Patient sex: F
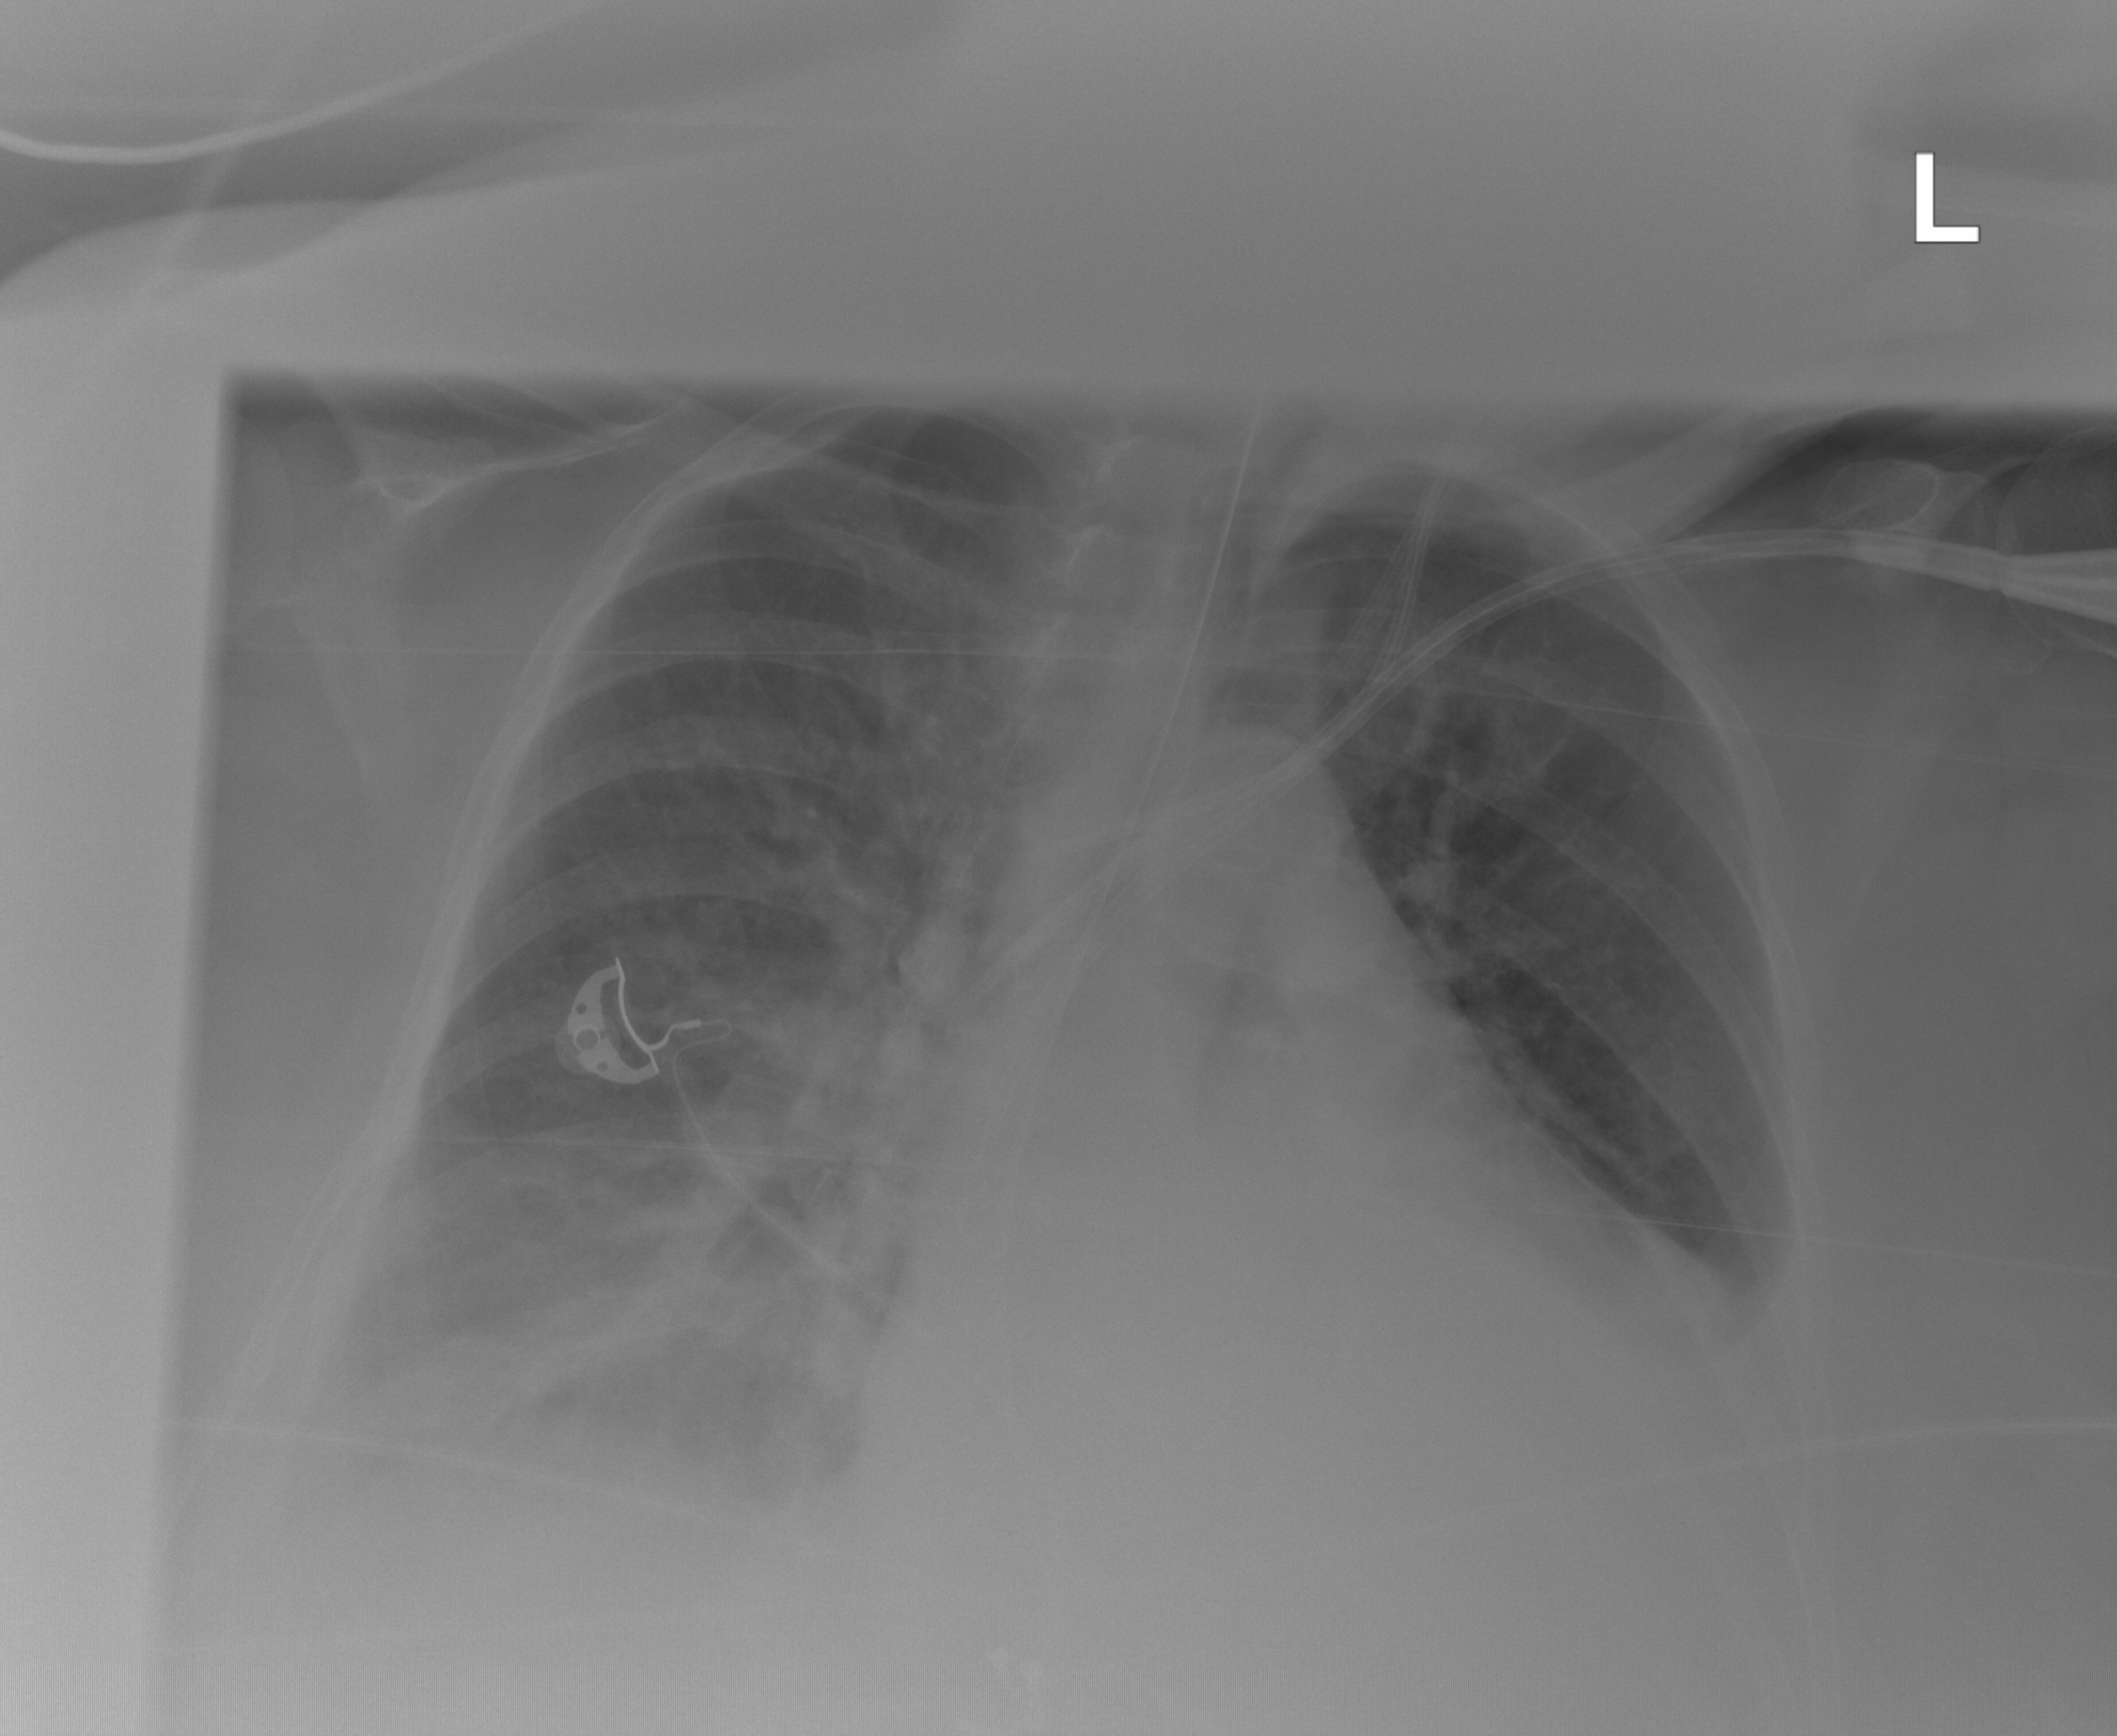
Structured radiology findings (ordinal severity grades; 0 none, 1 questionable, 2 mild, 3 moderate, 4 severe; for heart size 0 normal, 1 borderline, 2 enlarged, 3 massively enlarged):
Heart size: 3
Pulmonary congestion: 2
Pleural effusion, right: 2
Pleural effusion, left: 2
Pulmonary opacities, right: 1
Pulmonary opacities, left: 0
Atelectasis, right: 2
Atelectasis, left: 2